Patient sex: F
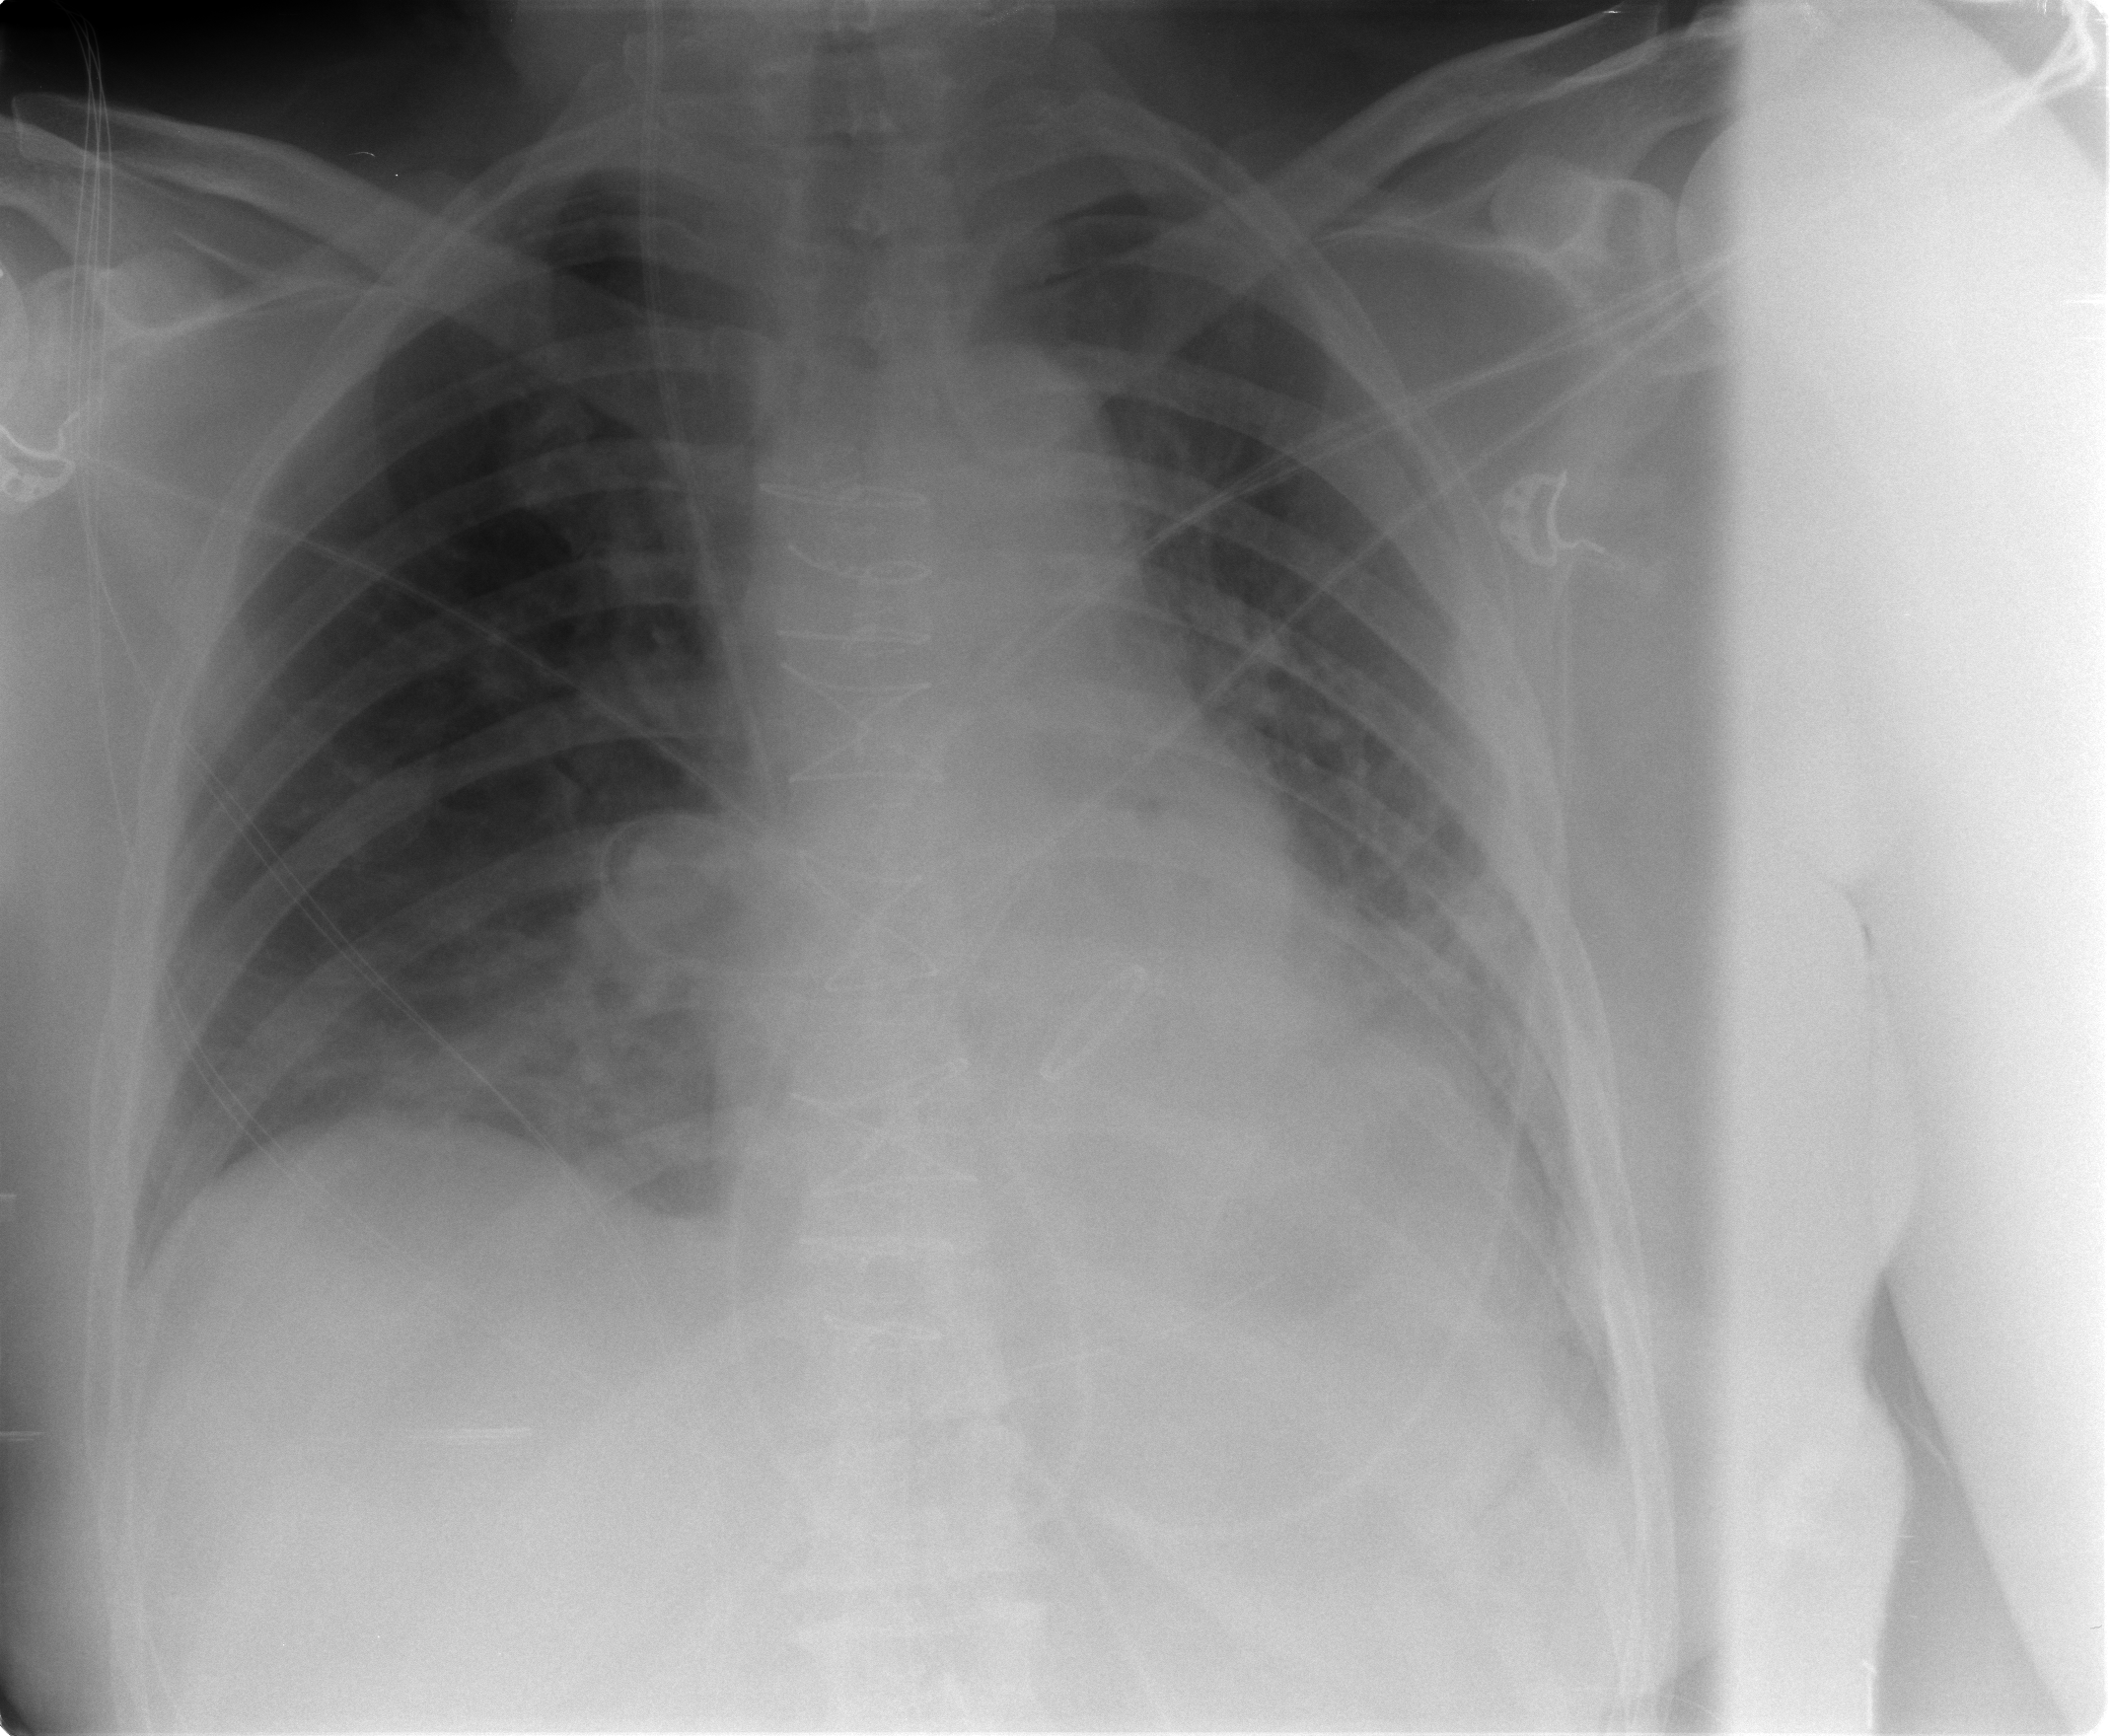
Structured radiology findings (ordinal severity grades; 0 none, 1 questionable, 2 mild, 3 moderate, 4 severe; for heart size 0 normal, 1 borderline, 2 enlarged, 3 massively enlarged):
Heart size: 2
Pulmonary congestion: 1
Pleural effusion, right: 0
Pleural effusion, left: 0
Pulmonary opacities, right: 0
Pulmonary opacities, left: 0
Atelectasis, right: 0
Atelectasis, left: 2